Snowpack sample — Loveland Pass, Silver Plume, Colorado, USA (2/11/26, 12:00 PM MST)
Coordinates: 39.663, -105.886
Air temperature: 35 °F
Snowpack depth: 82 cm
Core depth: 20 cm
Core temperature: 17.6 °F
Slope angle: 13°, slope face: 12°
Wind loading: high
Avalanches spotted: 1
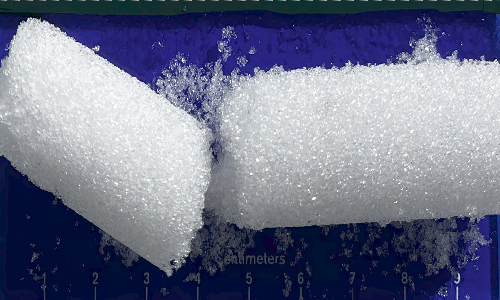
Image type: core
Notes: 1 small avalanche spotted on the north side of the bowl, lots of wind loading